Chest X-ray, AP view. Patient: 28 years old, sex M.
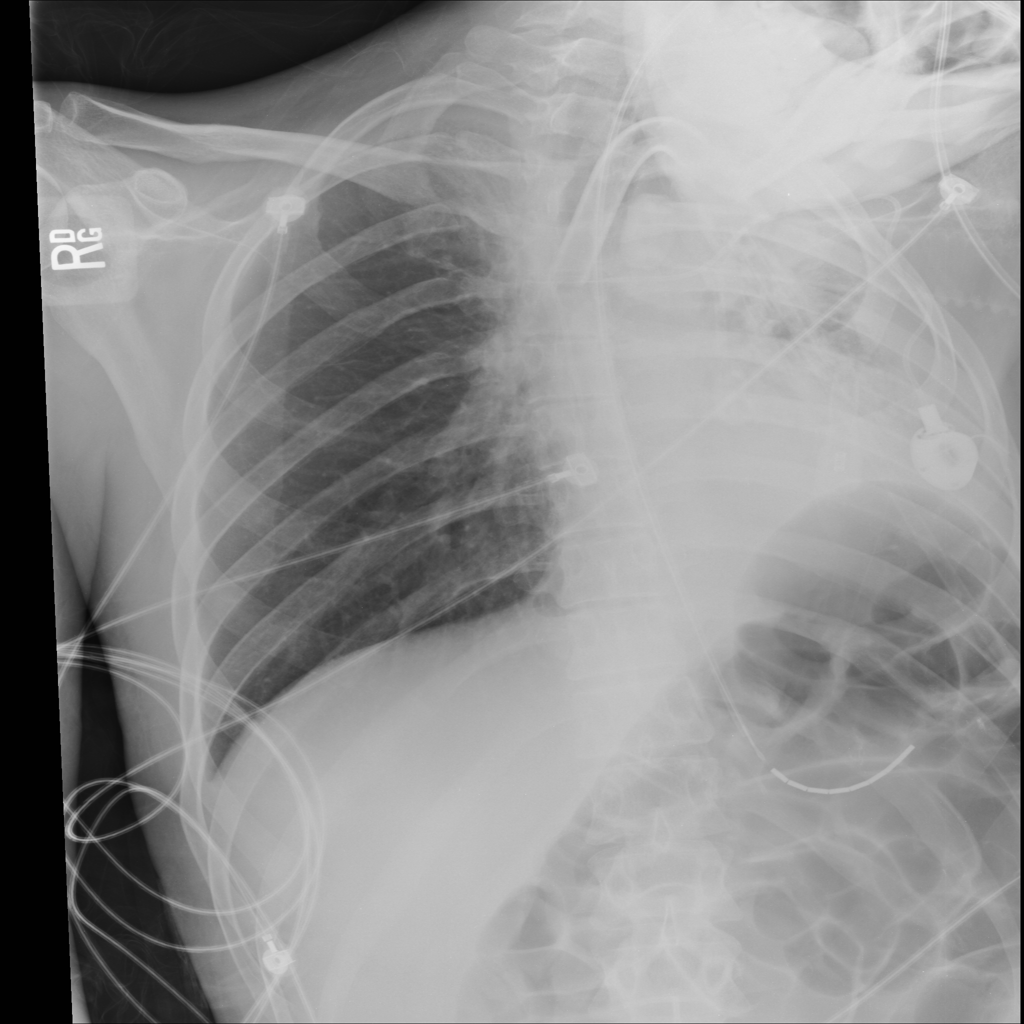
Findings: Consolidation, Mass